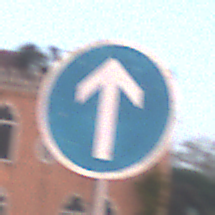
Verkehrszeichen: VorgeschriebeneFahrtrichtungGeradeaus
Umgebung: Outdoor, Urban
Tageszeit: SunriseSunset
Wetter: Clear
Licht: Natural
Jahreszeit: NotSpecified
Kontrast: MediumContrast